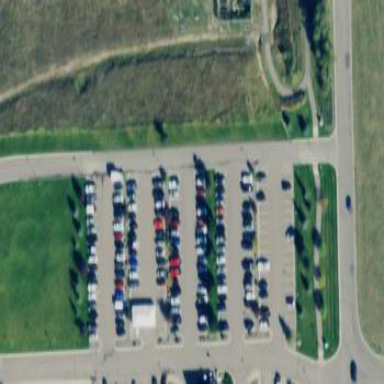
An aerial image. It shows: Parking area with surface.